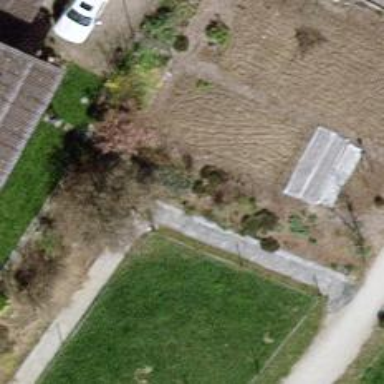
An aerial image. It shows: Farm.